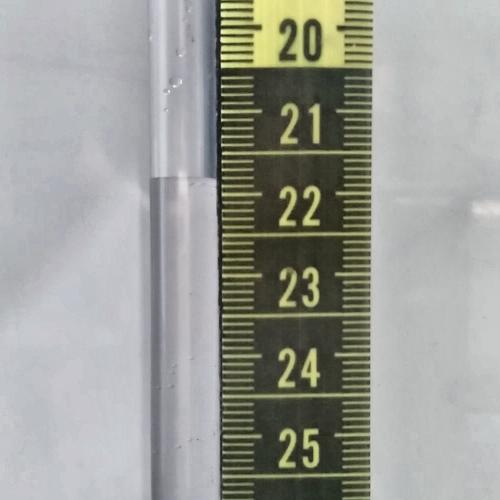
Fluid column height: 21.8 cm